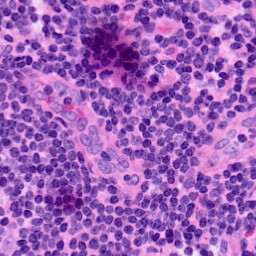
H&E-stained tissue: LymphNode